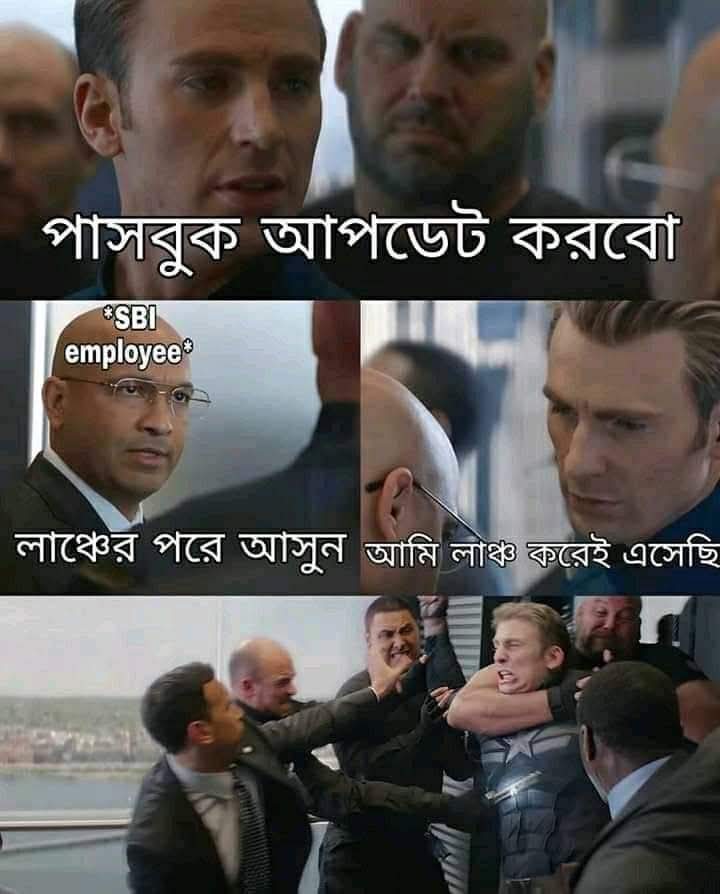
Text: পাসবুক আপডেট করবো
*SBI employee
লাঞ্চের পরে আসুন আমি লাঞ্চ করেই এসেছি
Label: Non Hate